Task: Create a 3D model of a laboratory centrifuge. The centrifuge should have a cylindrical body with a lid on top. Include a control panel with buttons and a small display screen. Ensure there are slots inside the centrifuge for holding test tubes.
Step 242:
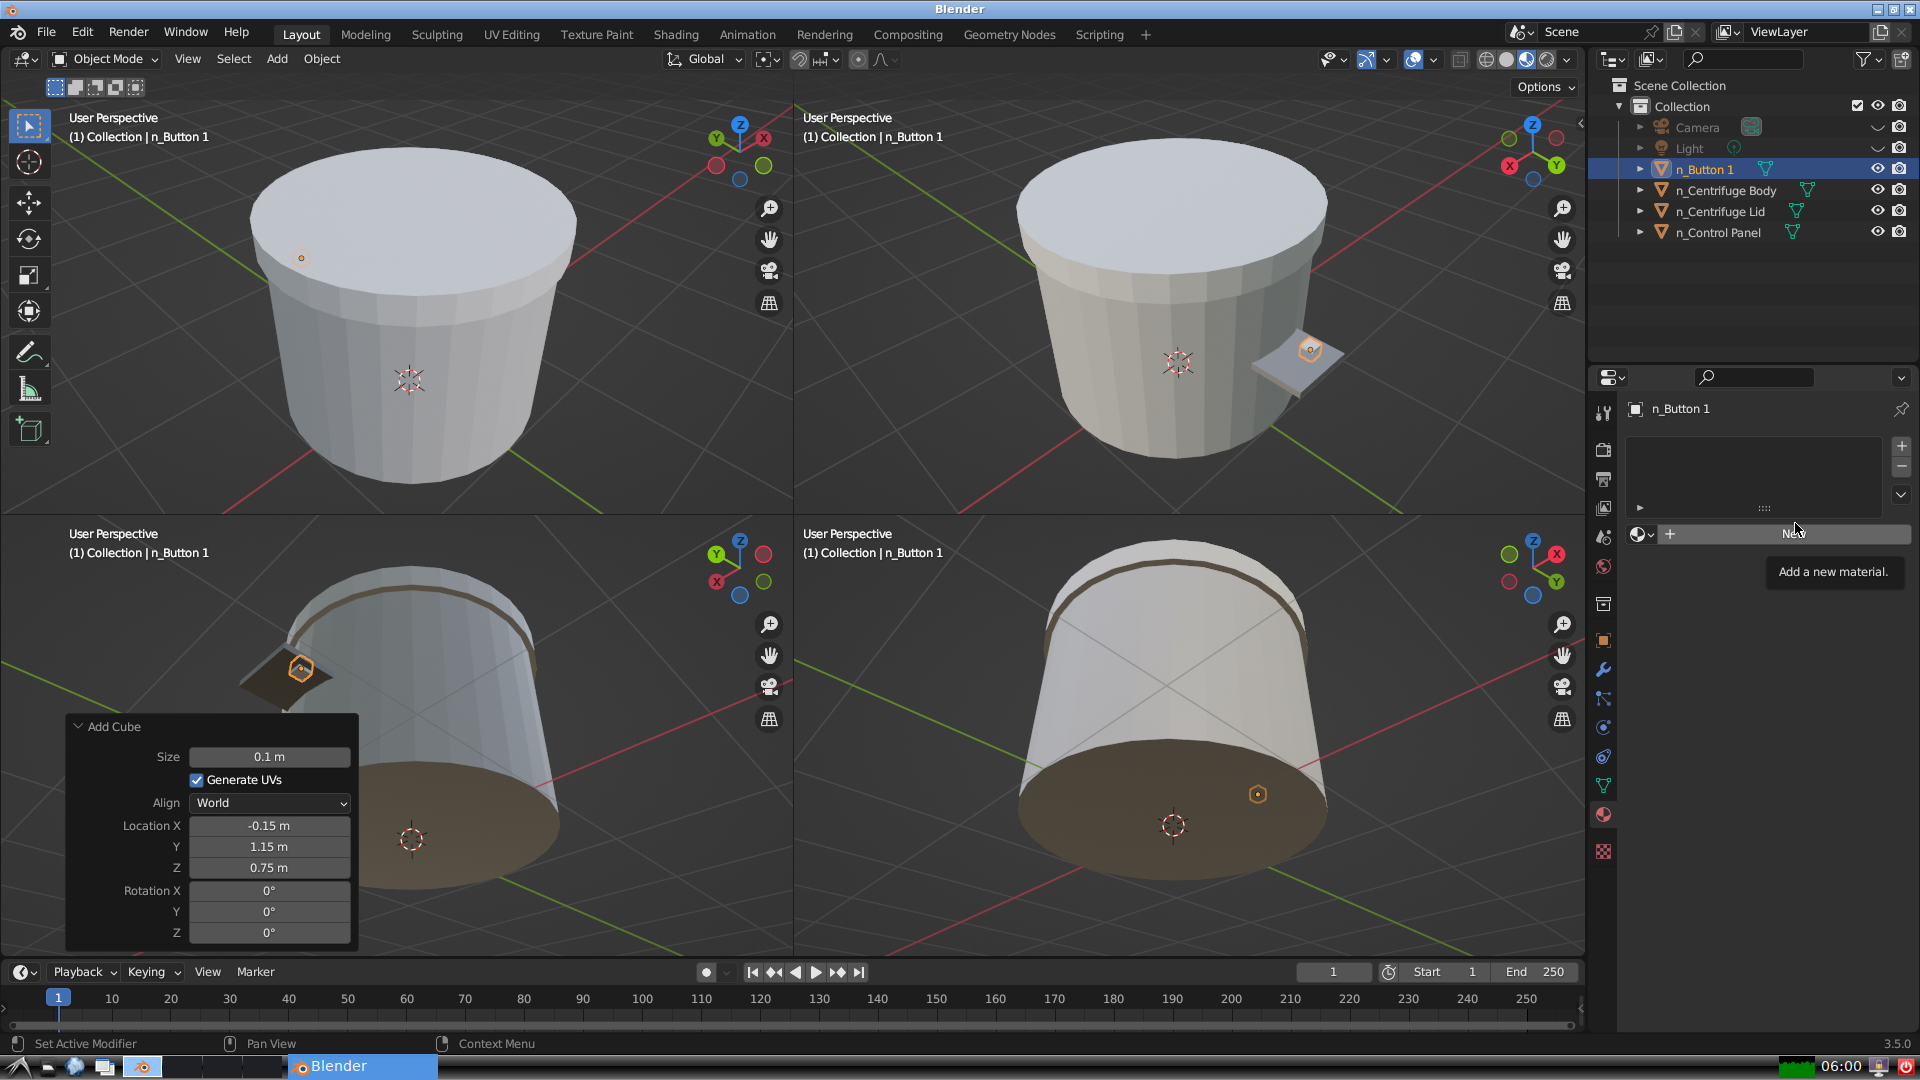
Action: click: no